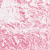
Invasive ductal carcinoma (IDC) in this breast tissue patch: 0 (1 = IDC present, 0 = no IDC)